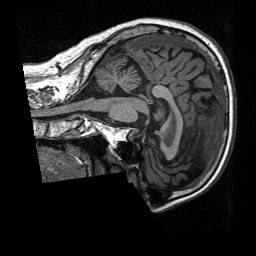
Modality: T1w
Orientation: sagittal
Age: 70
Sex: male
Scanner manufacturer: siemens
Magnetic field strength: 3 T
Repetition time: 2.4 s
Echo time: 0.00226 s